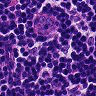
Metastatic tissue present: no